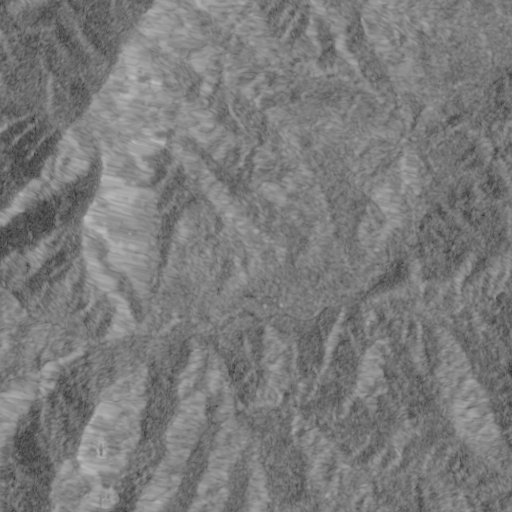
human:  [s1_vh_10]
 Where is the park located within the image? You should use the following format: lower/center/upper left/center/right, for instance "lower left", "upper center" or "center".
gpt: The park is located in the center of the image.
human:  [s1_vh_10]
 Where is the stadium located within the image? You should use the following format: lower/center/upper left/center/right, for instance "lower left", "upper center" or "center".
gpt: The stadium is located in the center of the image.
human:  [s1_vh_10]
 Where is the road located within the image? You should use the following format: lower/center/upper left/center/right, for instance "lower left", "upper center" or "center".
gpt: There is no road in the image.

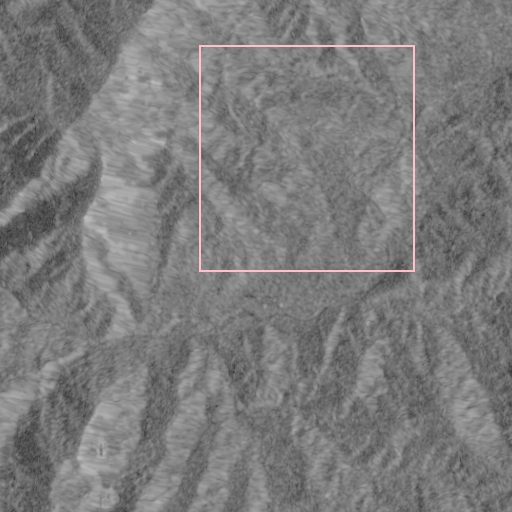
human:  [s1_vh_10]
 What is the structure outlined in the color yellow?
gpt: There is no yellow outline.
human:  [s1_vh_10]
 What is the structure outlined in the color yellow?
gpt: There is no structure outlined in yellow.